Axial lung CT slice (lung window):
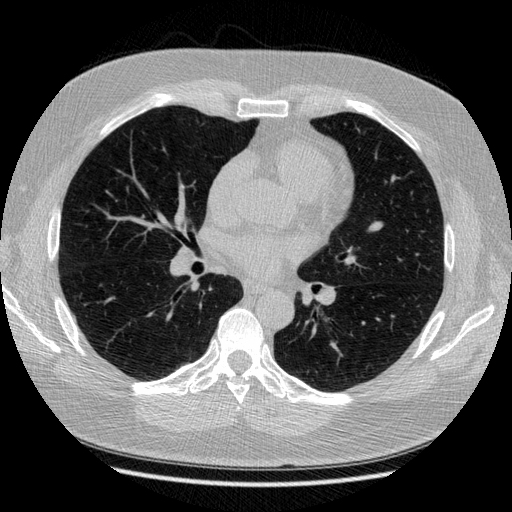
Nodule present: no